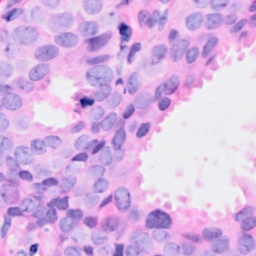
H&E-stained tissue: Breast